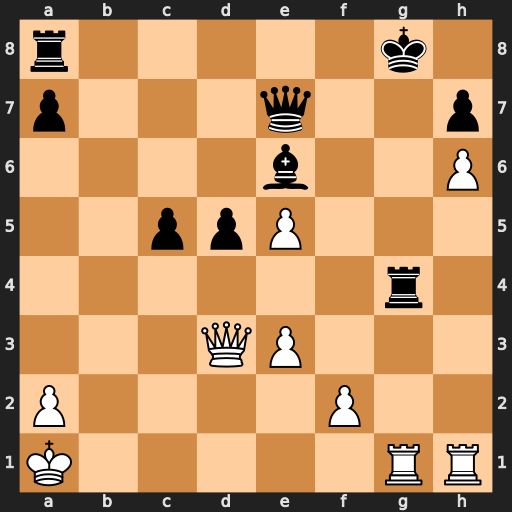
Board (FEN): r5k1/p3q2p/4b2P/2ppP3/6r1/3QP3/P4P2/K5RR
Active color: w
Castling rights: -
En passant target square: -
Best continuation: Rxg4+ Bxg4 Qxd5+ Qe6 Qxa8+